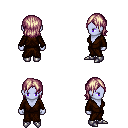
a pixel art fantasy rpg character, female body template, dark elf, purple skin, brown robe, teal pants, white blonde long bangs hairstyle, metal boots, four views (front, back, left, right), 2x2 character sprite sheet, small pixel art, hard edges, no anti-aliasing